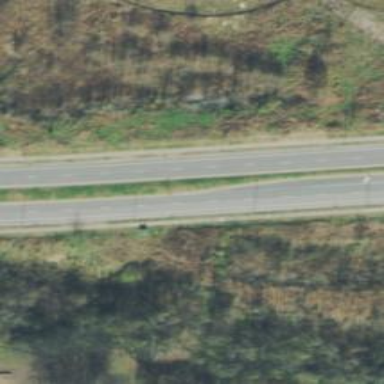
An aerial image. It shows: Secondary road.